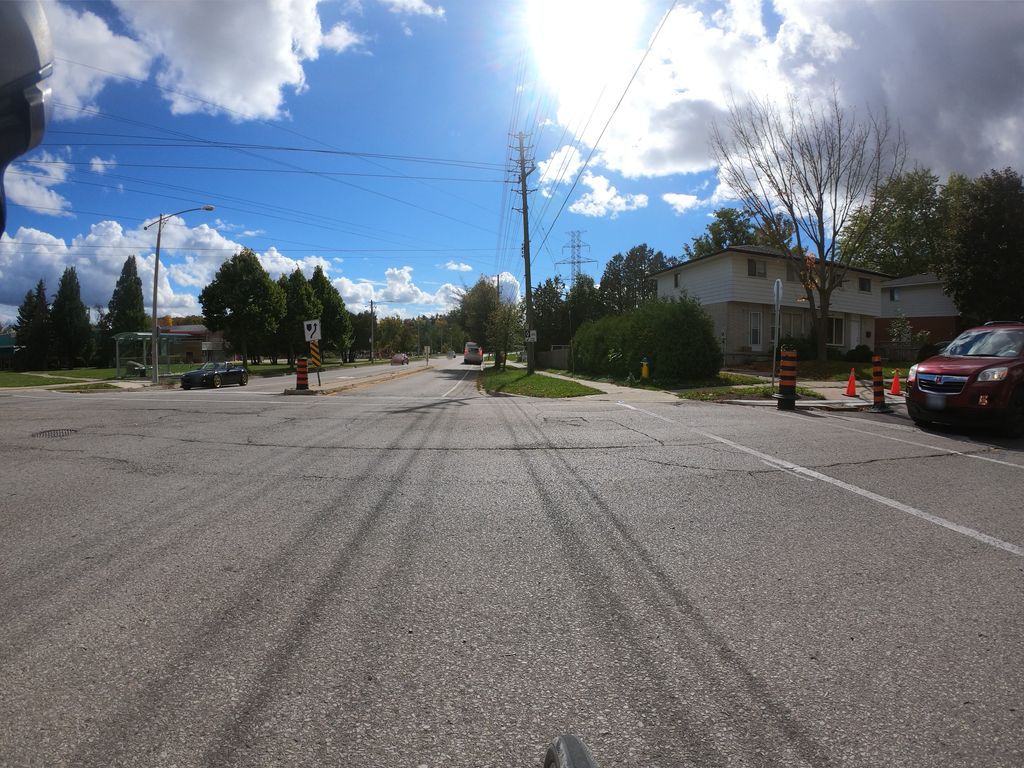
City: kitchener-waterloo